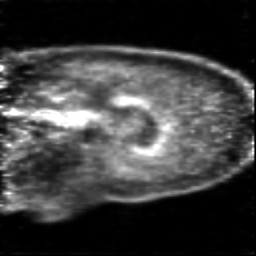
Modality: PET
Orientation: sagittal
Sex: male
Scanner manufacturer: siemens